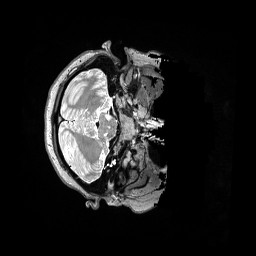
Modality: T2w
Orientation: axial
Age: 24
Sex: female
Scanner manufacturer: siemens
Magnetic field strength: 3 T
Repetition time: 3.2 s
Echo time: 0.562 s